Question:
In my code when I import XmlBeanFactory, it got a strikethrough line like this...
What should I do??
I have added all the jar files, that i got in C:\spring-framework-3.2.4.RELEASE-dist\spring-framework-3.2.4.RELEASE\lib and I am using junno.
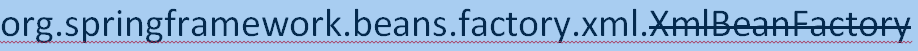
Answer: It means the class you're using is deprecated.
In case of XmlBeanFactory <URL> say it is:
> Deprecated. as of Spring 3.1 in favor of DefaultListableBeanFactory and XmlBeanDefinitionReader
So you can either ignore the warning for now and risk breaking your code when that class is removed in some future spring version or change your code to use both 'DefaultListableBeanFactory' and 'XmlBeanDefinitionReader'.
The class itself is just a few lines of code that delegates to 'XmlBeanDefinitionReader':
'''
@SuppressWarnings({"serial", "all"})
public class XmlBeanFactory extends DefaultListableBeanFactory {
private final XmlBeanDefinitionReader reader = new XmlBeanDefinitionReader(this);
public XmlBeanFactory(Resource resource) throws BeansException {
this(resource, null);
}
public XmlBeanFactory(Resource resource, BeanFactory parentBeanFactory) throws BeansException {
super(parentBeanFactory);
this.reader.loadBeanDefinitions(resource);
}
}
'''
so if you really need it in the future you can easily emulate the behavior.